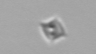
Label: Bacillariophyceae_morphotype1